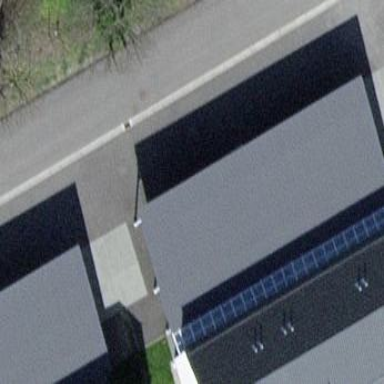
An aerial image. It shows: View of roof of building.